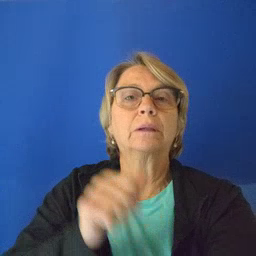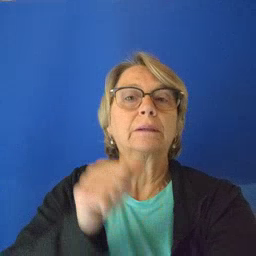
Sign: there